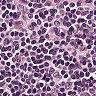
Metastatic tissue present: no